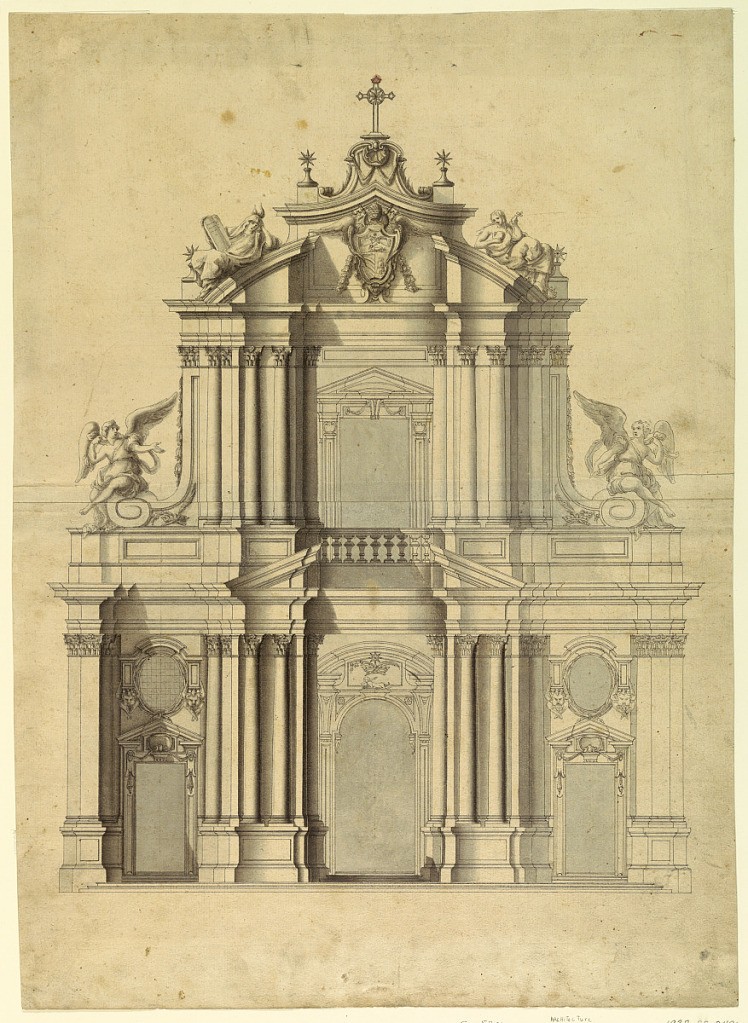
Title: Facade with the Arms of Pope Benedict XIII, Santa Maria Sopra Minerva, Rome, Italy
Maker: Ferdinando Fuga, Italian, 1699 - 1781
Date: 18th century
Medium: Pen and black ink, brush and gray wash on heavy cream laid paper
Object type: Drawing
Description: Elevation of the facade of Santa Maria Sopra Minerva. Upon the ends of the volutes in the second floor two angels are sitting; upon the couped pediment beside the escutcheon at left, allegorical sculpture of "Faith" (or "Religion") with the tablets of the law and a burning flame upon the head, at right St. Magdalene; above the middle of the central door, upon a console, a lying dog with a burning candle in his mouth.  Commission for the Dominican Order.